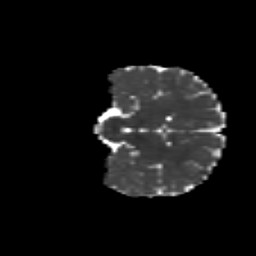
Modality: MD
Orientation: coronal
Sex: male
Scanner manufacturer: siemens
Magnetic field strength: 3 T
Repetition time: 5 s
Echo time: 0.071 s